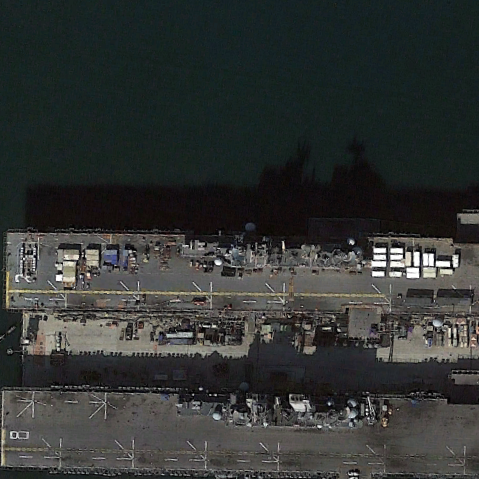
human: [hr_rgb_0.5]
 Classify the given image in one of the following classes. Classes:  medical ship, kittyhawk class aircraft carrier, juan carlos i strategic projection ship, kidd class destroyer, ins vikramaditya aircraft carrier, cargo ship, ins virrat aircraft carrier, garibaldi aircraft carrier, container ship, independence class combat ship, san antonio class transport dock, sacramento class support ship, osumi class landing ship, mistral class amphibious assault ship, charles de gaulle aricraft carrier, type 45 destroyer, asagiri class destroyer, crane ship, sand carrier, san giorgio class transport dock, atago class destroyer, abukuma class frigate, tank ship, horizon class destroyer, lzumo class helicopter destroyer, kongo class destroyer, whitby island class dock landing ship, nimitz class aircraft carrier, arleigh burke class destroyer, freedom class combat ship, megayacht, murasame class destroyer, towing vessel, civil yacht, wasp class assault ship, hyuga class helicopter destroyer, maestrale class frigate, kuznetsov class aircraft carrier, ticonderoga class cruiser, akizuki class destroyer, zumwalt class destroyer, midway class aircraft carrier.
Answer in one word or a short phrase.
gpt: Wasp class assault ship